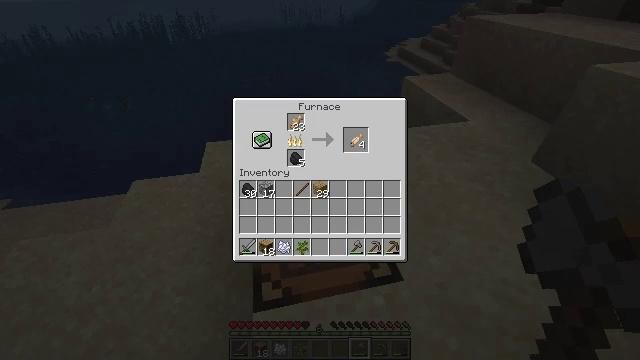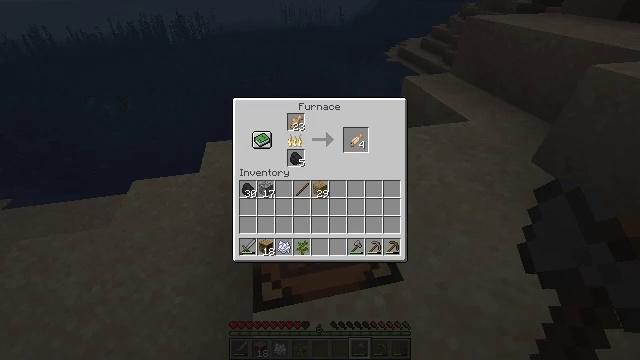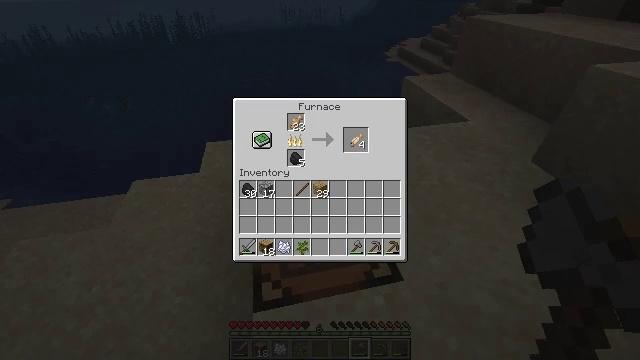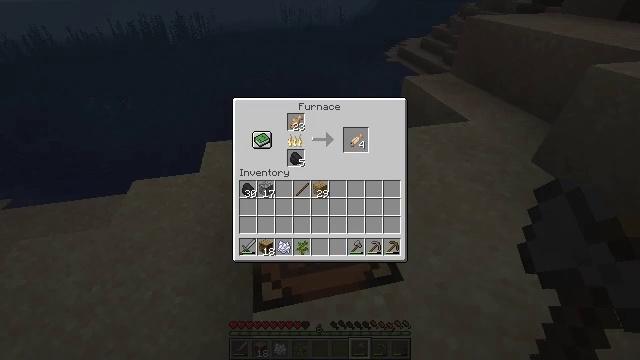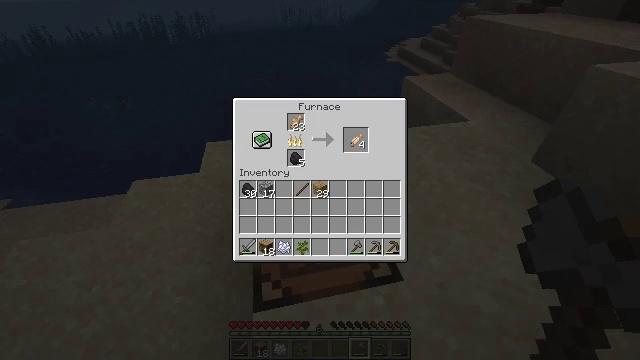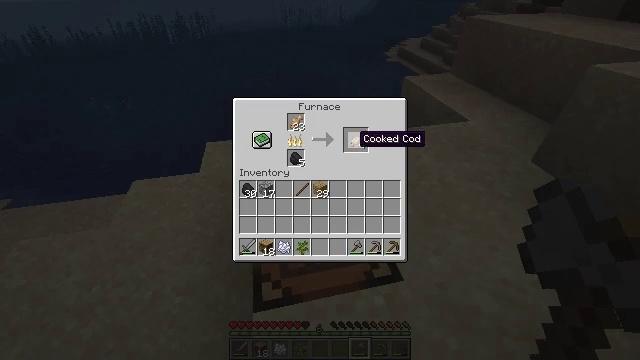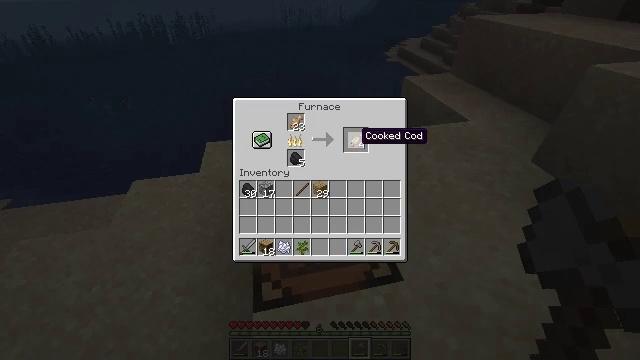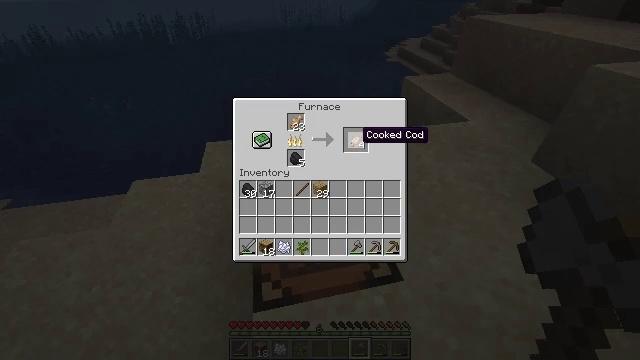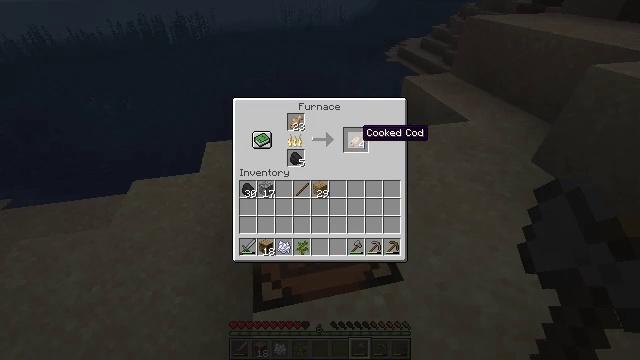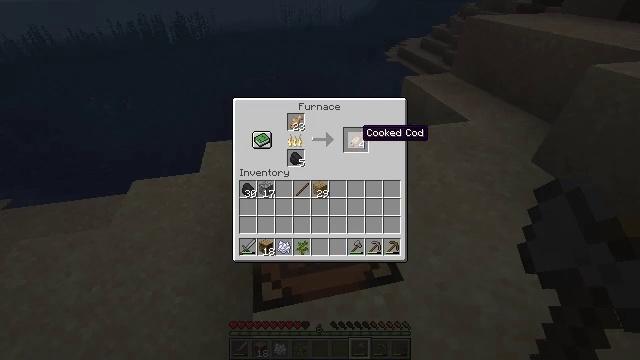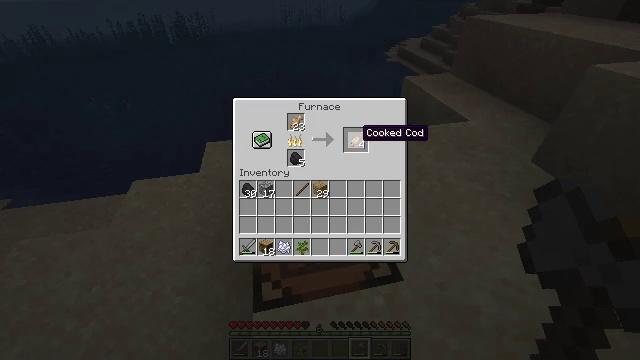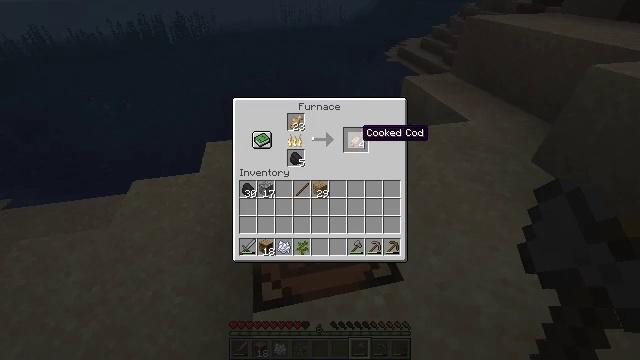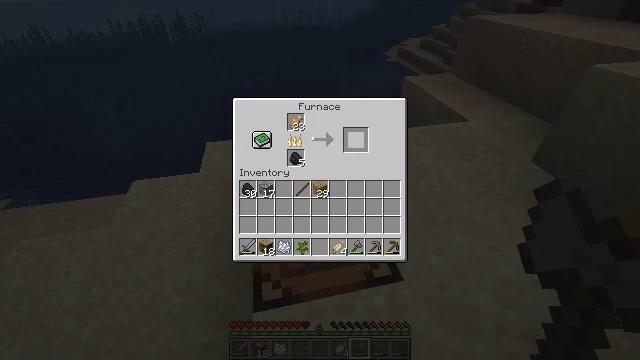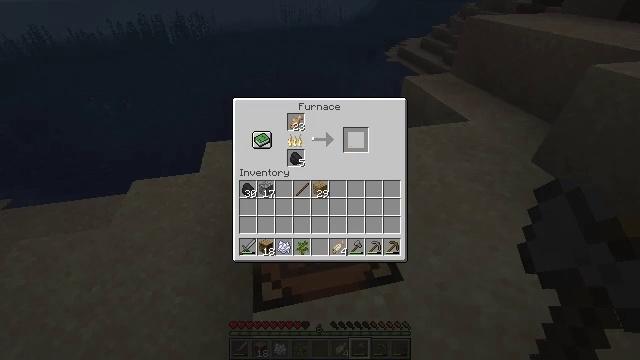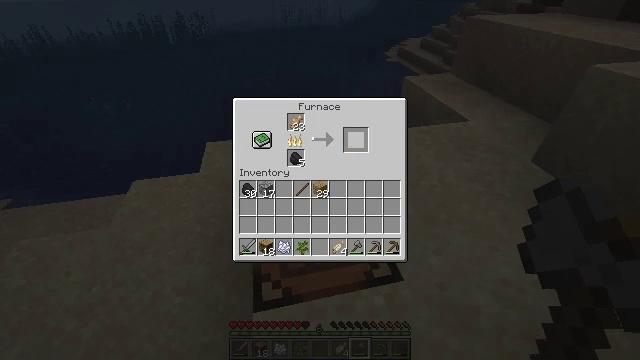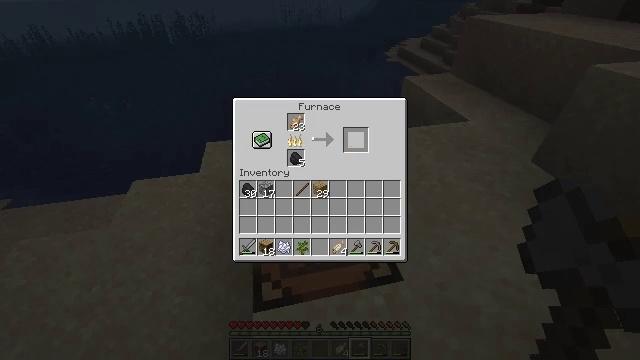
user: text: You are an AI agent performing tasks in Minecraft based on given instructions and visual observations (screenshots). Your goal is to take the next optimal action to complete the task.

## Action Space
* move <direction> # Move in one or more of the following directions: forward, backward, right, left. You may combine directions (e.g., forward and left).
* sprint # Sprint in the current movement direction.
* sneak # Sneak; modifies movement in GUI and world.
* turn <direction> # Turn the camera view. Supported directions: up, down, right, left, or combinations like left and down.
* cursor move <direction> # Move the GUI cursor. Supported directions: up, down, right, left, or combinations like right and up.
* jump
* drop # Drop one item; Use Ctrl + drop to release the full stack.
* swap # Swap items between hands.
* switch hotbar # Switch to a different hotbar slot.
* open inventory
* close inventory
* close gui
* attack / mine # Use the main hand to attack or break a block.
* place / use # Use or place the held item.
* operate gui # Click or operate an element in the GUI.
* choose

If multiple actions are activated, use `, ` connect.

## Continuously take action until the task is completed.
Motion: motion action
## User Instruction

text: Craft a cooked cod in the furnace.
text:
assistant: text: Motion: no_op
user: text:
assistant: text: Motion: no_op
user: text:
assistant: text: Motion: no_op
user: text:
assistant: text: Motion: no_op
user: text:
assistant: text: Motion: no_op
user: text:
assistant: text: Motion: no_op
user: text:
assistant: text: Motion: no_op
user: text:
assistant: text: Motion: no_op
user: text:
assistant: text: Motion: sneak
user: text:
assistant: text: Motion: sneak
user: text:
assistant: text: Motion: sneak
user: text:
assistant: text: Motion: sneak, operate gui
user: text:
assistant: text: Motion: sneak, operate gui
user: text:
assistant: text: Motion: sneak, operate gui
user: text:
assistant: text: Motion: sneak
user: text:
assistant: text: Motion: sneak, cursor move left
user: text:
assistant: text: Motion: sneak